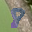
Label: 8